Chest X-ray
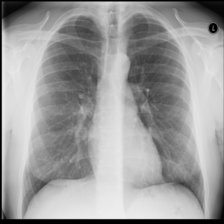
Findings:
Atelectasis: negative
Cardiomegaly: negative
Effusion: negative
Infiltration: negative
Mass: negative
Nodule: negative
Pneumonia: negative
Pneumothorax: negative
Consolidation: negative
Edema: negative
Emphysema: negative
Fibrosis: negative
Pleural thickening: negative
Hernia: negative